Question: I am writing a function that iterates through string[] array and adds some objects into lists. It is a part of loading saved game system. It has a lot of buggs yet, because I wrote a lot of code, before can test any of it. But in this debugging phase I found some weird bug, that am not able to explain or fix.
I cant access some of data. If I have original code, for-loop iterates 1 time less then needed. If I add +1 to iterator limit, it acts normally. To conclude, I can iterate either -1 or +1 times, but not as much as I need.
This is the original code, which iterates one time less than expected:
'''
string str = " start at " + Convert.ToInt32(s[k]) + " " + k;
for (int i = 0; i < Convert.ToInt32(s[k]); i++)
{
k++;
landOwned.Add(setle.civil.land[Convert.ToInt32(s[k]), Convert.ToInt32(s[k+1])]);
k++;
str += " iteration "+i + " finish " + k;
}
throw new ArgumentException(str);
'''
This is the line in text file:
'''
f 4894 0 250 -523058 0 0 0 0 0 0 0 0 0 0 0 0 0 35 35 5 0 0 0 0 0 0 0 0 0 0 0 0 0 0 0 0 0 0 0 4 3 4 2 4 3 3 4 4 1 0 1 0 1 0 1 2
'''
Here are screenshots of exeptions catched:

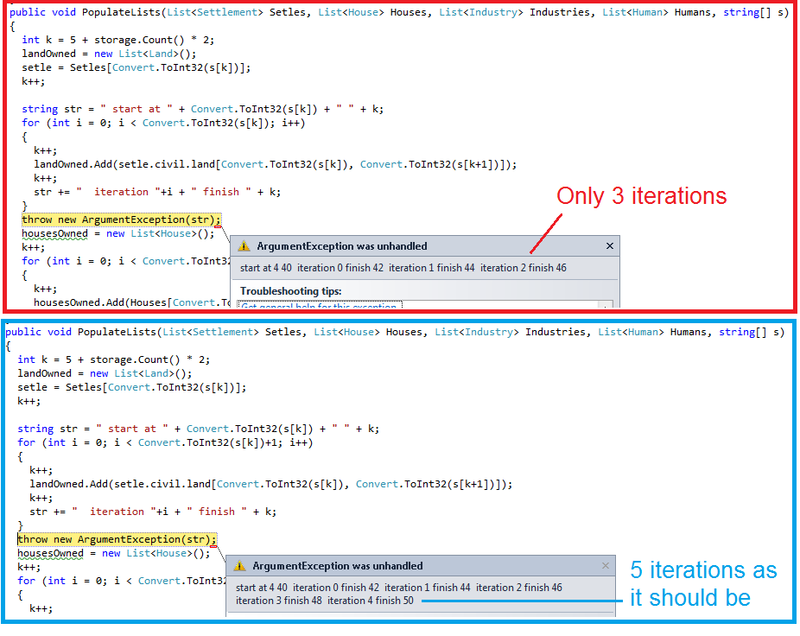
Answer: The problem is that a variable that is used in your loop end test (k) is incremented within the loop.
Changing the loop to the following should resolve the problem:
'''
var endIndex = Convert.ToInt32(s[k]);
for (int i = 0; i < endIndex; i++)
'''